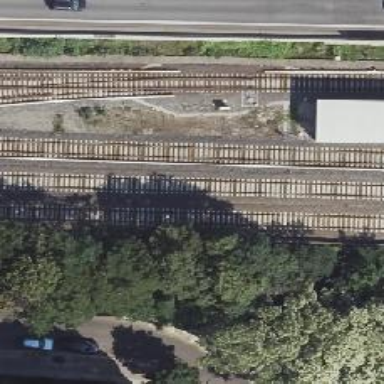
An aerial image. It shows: Electrified light rail railway.